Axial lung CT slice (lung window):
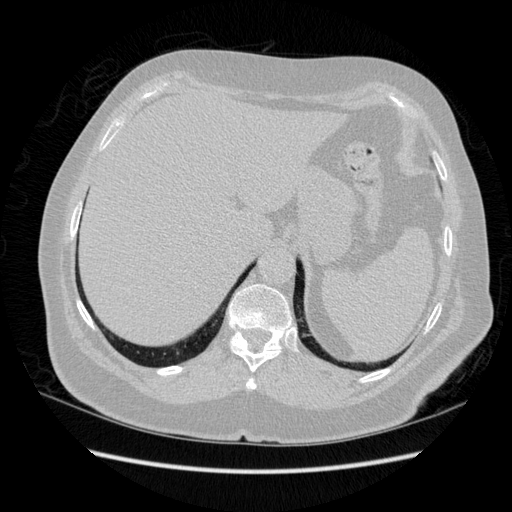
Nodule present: no